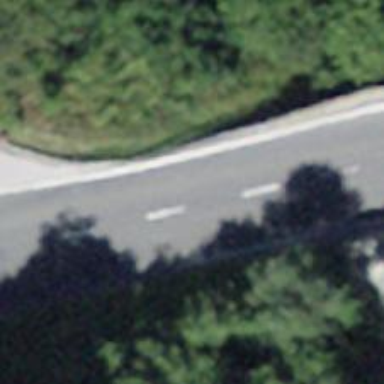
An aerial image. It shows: Secondary road.